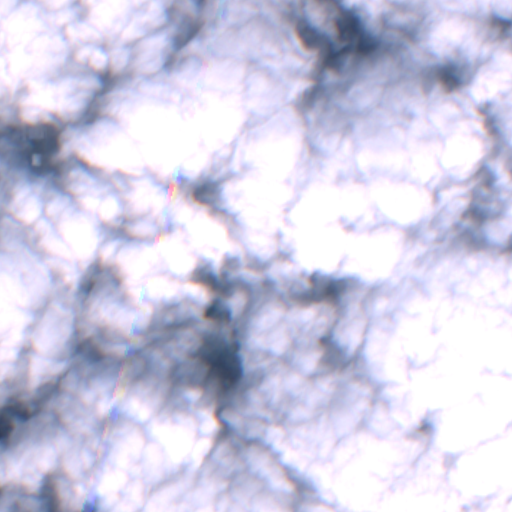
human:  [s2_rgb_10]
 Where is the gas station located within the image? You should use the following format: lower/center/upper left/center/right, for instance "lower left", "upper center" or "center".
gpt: The gas station is located in the upper left of the image.
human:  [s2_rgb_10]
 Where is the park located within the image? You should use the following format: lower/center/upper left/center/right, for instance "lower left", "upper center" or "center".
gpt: The park is located in the upper left of the image.
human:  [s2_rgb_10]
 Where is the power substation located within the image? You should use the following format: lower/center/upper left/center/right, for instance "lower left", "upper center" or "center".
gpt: The power substation is located in the upper left of the image.
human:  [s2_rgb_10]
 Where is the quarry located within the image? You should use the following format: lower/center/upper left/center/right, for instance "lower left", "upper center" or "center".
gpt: The quarry is located in the upper center of the image.
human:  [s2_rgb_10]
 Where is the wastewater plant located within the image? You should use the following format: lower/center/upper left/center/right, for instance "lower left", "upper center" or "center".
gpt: The wastewater plant is located in the center of the image.
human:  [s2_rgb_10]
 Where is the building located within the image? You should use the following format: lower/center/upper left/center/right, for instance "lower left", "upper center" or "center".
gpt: There is no building in the image.